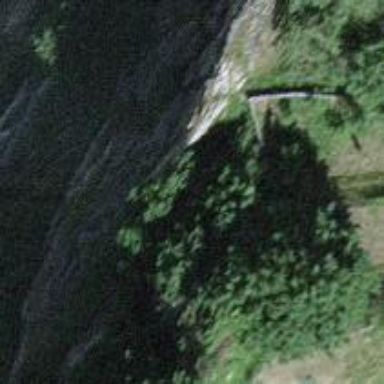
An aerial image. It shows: Cliff in nature.